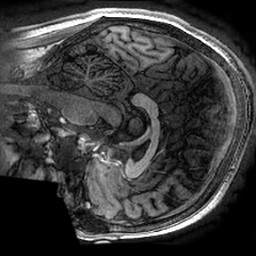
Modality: T1w
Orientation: sagittal
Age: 24
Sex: female
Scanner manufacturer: ge
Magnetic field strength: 3 T
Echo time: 0.002736 s